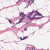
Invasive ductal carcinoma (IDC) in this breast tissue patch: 1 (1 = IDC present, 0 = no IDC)